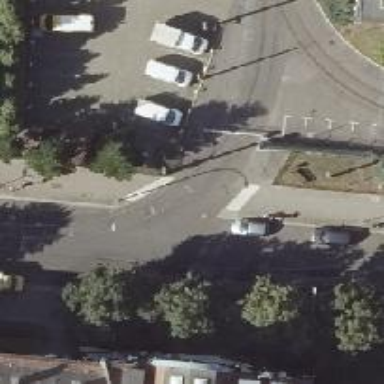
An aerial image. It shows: Tram level crossing on railway.